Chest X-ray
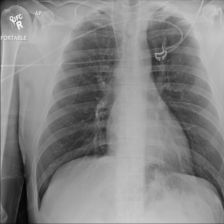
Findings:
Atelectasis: negative
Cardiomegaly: negative
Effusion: negative
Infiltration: negative
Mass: negative
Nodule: negative
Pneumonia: negative
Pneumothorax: negative
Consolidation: negative
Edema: negative
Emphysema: negative
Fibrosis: negative
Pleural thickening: negative
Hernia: negative